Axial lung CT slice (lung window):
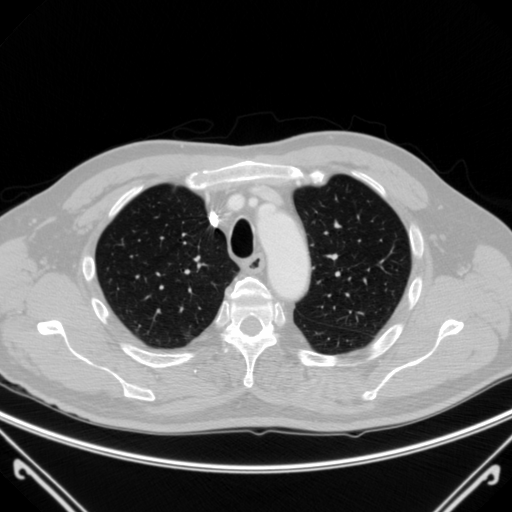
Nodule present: no